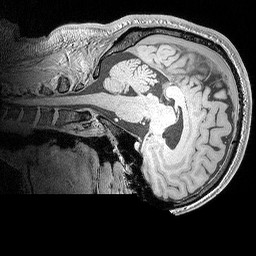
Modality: MP2RAGE
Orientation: sagittal
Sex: male
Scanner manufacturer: siemens
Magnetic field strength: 3 T
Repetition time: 5 s
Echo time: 0.00292 s